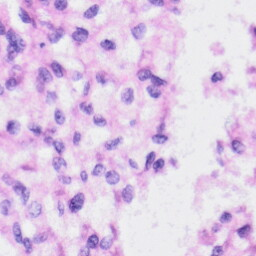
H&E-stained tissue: Liver